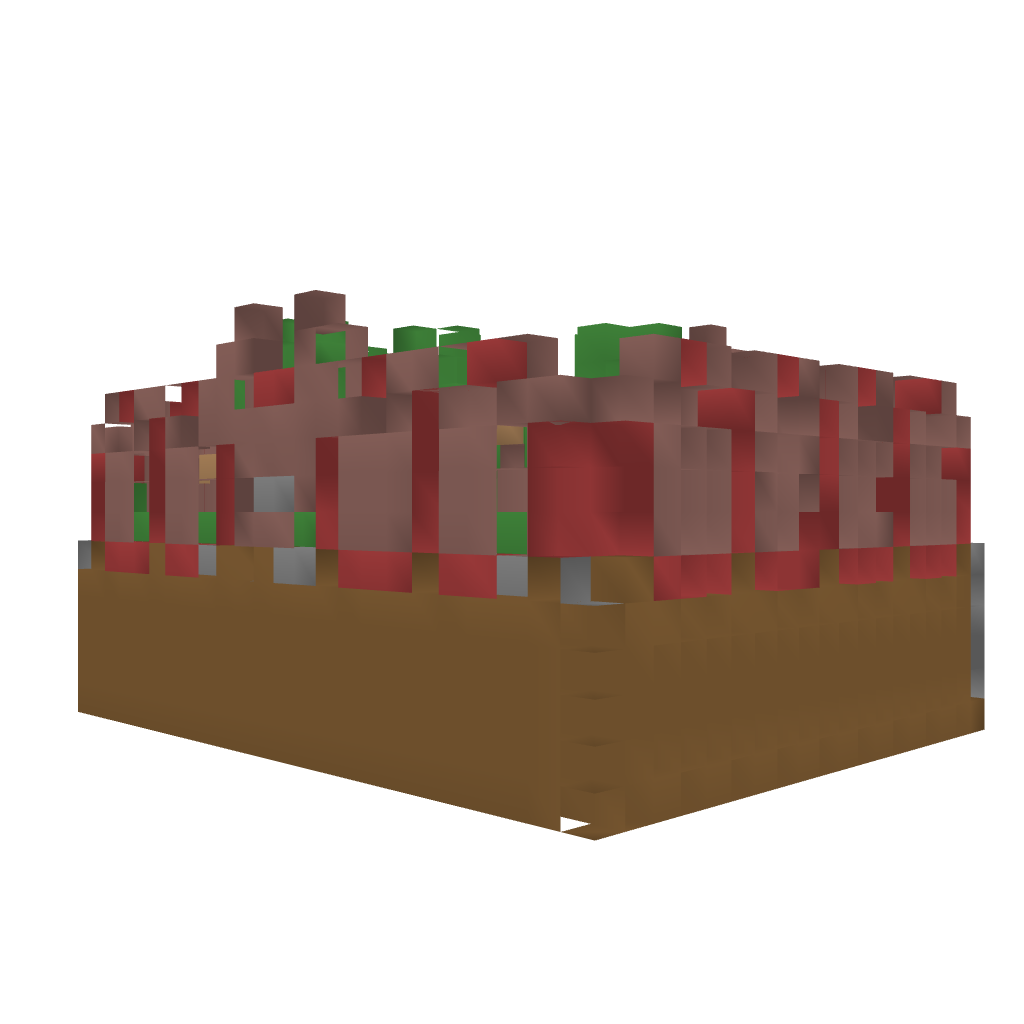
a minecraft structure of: Evil Park bad low quality